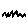
Label: zigzag